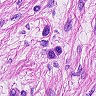
Metastatic tissue present: yes